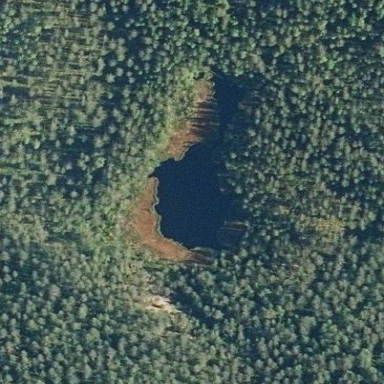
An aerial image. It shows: Pond with natural water.